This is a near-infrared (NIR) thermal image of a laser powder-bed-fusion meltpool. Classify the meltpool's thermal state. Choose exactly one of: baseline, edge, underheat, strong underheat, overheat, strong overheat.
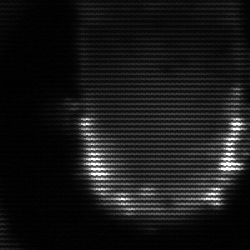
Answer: baseline